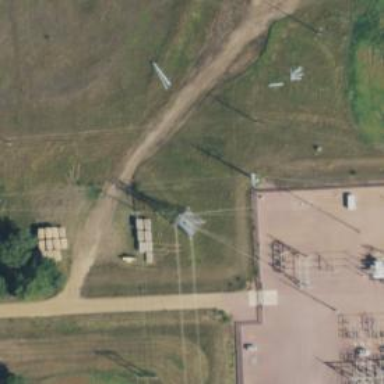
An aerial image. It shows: Lattice structure tower used for power transmission.